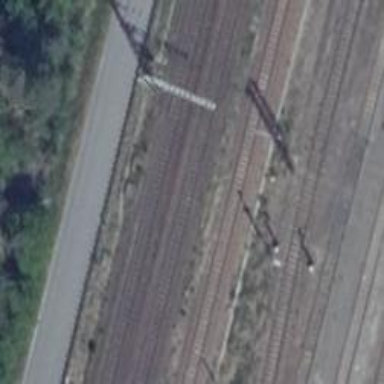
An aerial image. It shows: Site related to railway infrastructure.